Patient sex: F
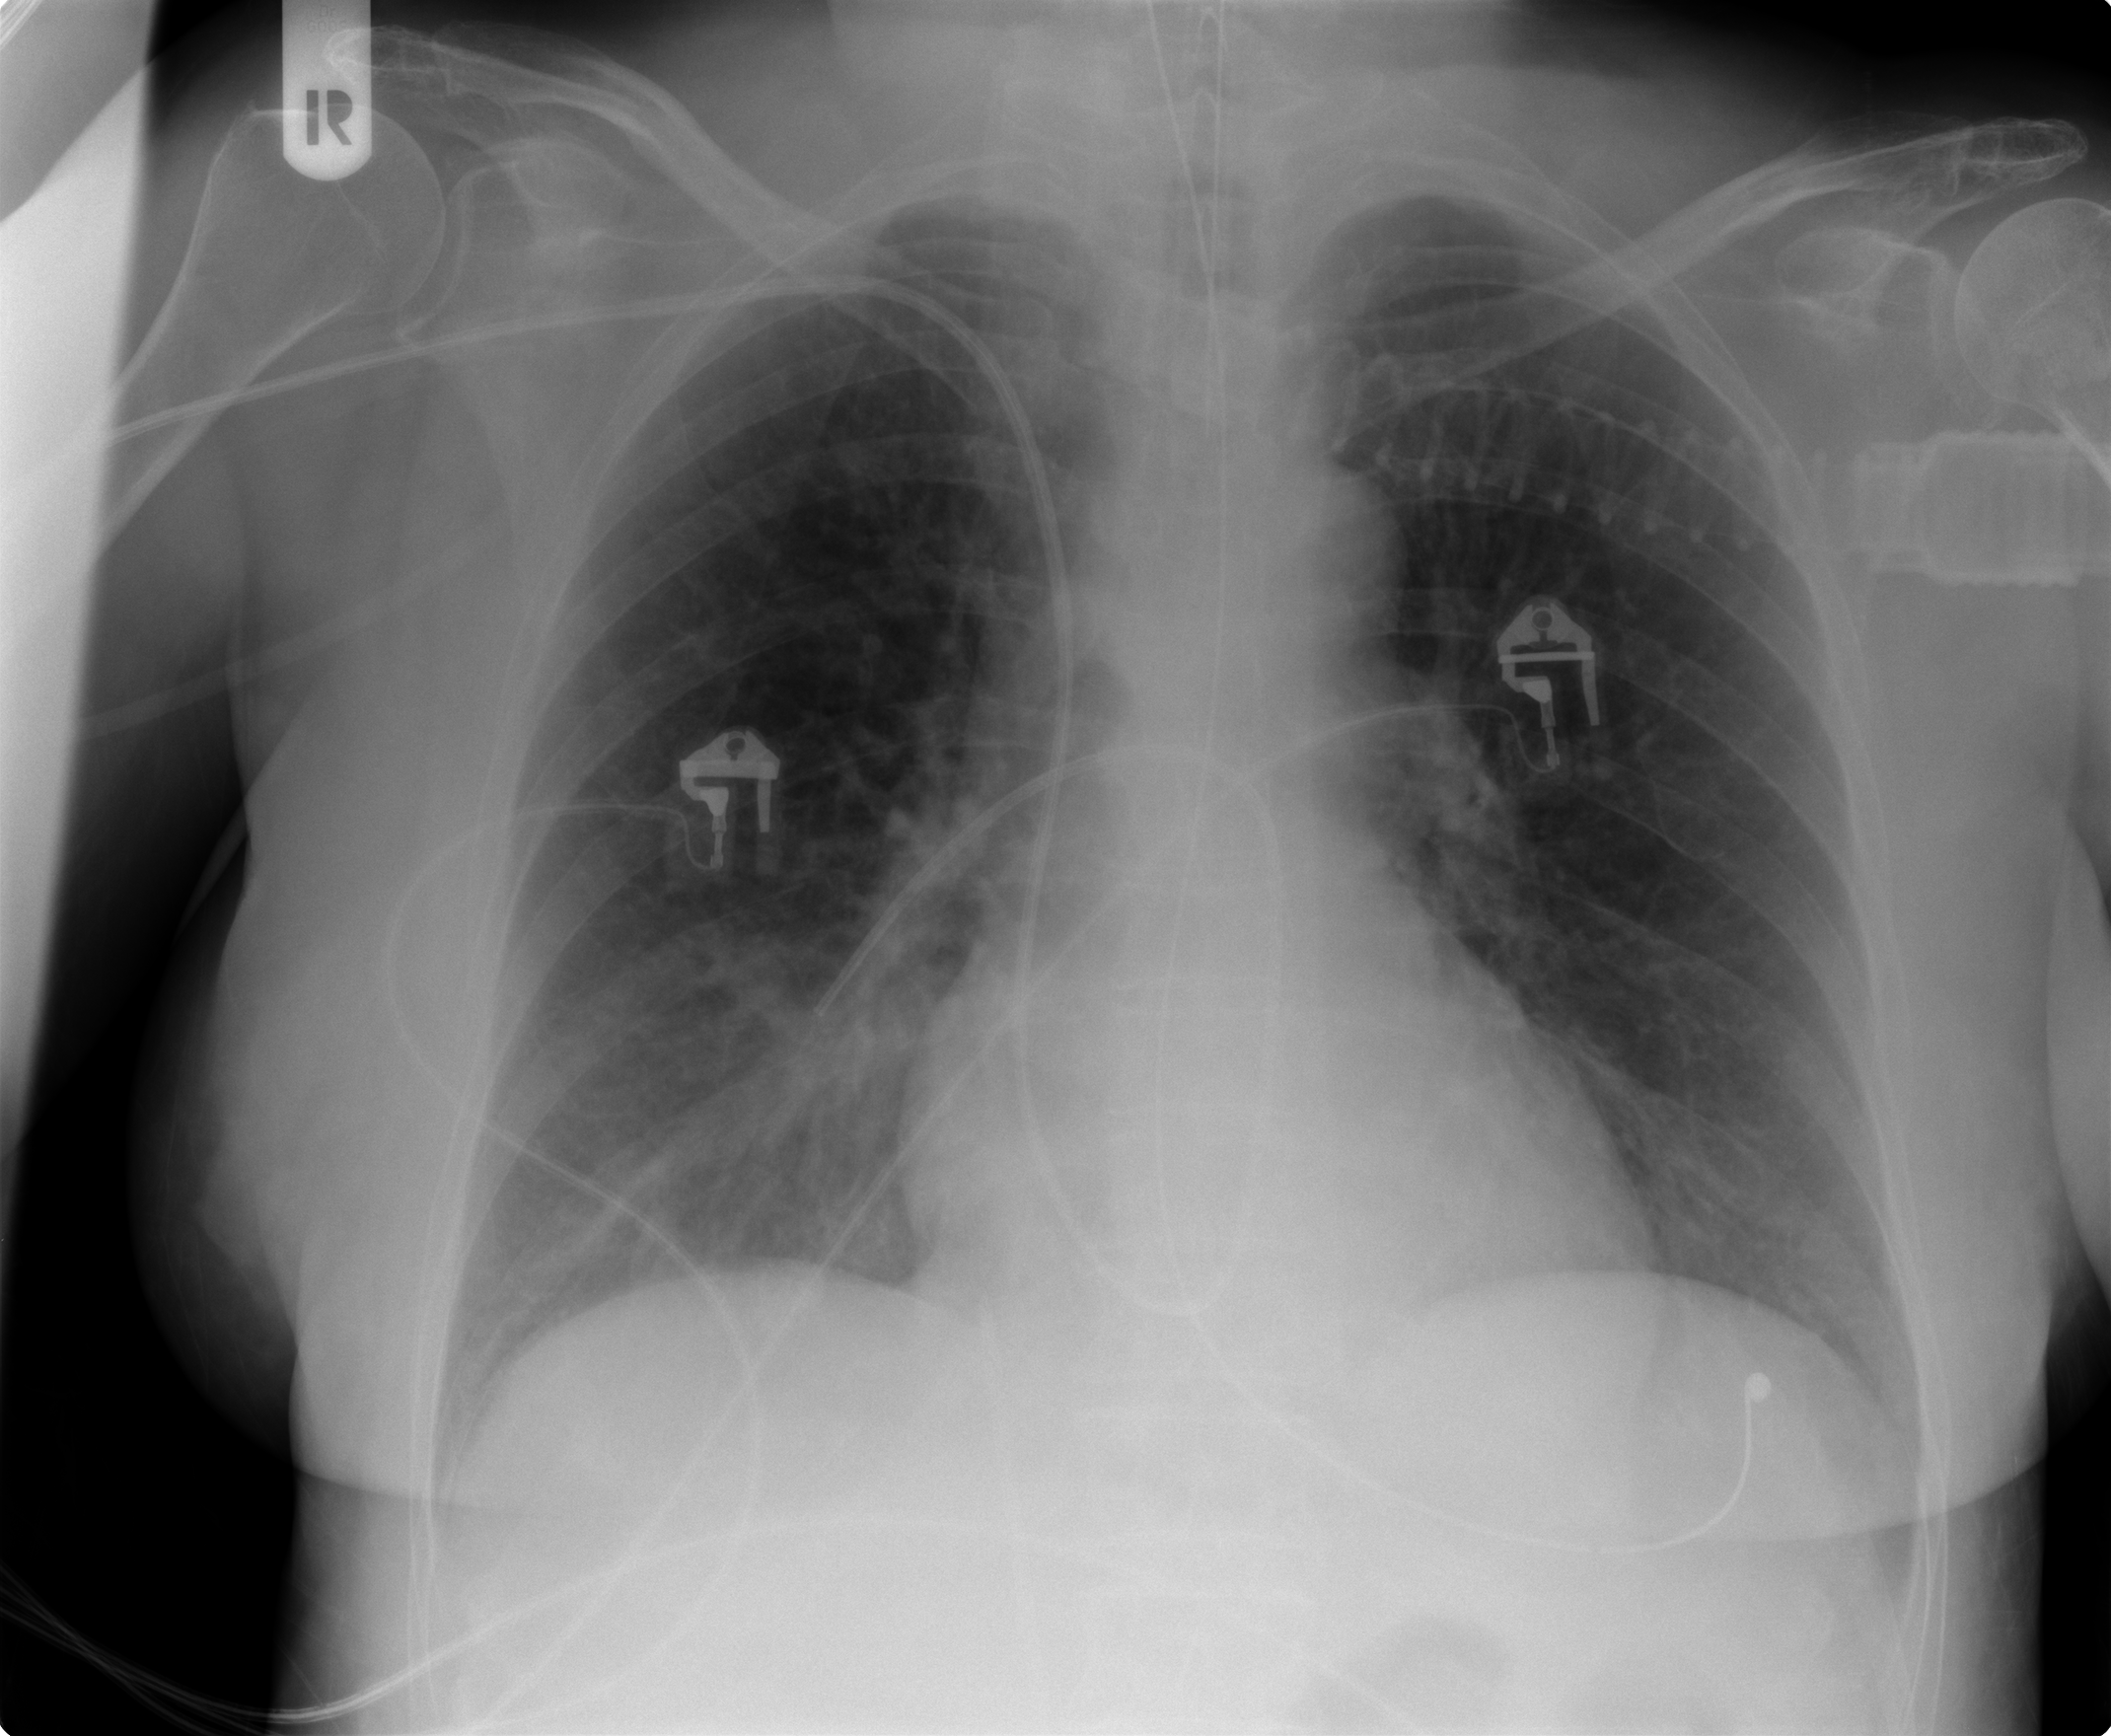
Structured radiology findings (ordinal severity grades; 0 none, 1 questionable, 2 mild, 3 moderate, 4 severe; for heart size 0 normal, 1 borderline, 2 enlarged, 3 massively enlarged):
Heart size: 2
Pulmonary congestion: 2
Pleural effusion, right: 0
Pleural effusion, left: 0
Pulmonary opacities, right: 1
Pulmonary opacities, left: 0
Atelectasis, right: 0
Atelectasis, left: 0